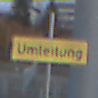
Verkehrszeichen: Umleitungsankuendigung
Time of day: SunriseSunset
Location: Outdoor (Suburban)
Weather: PartlyCloudy
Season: NotSpecified
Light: Natural